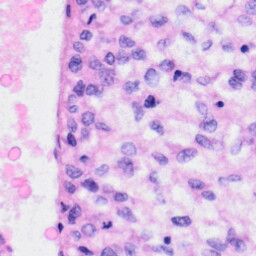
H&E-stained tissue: Liver